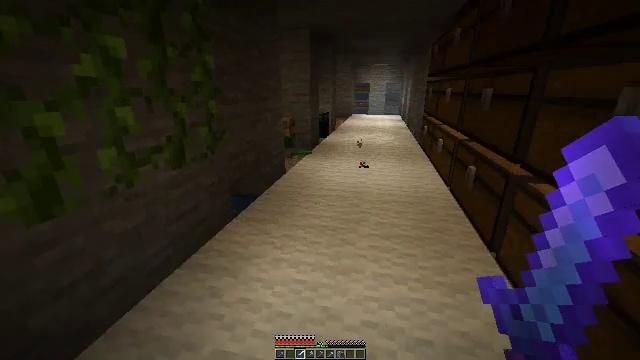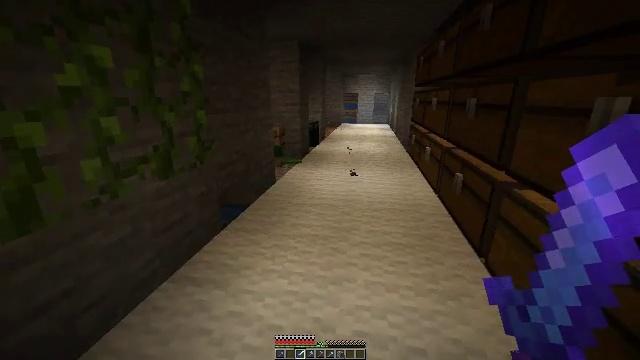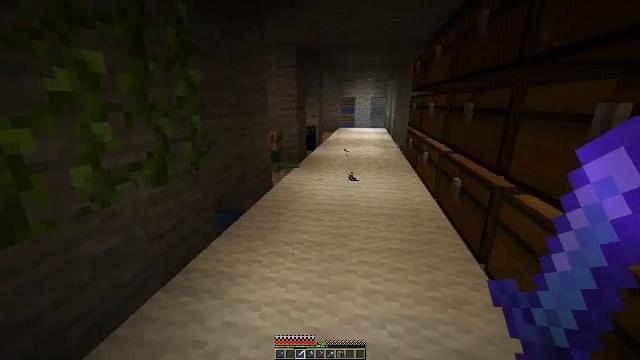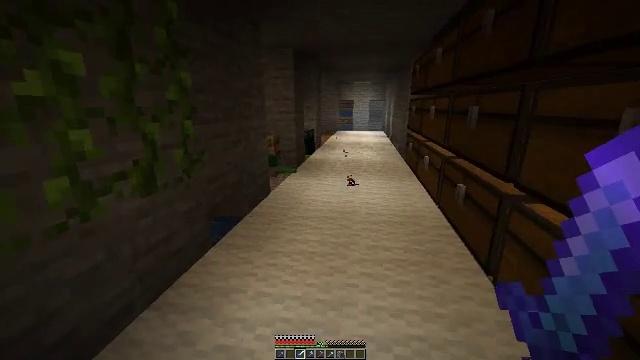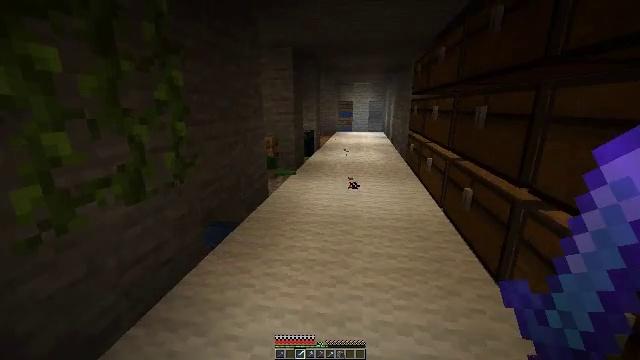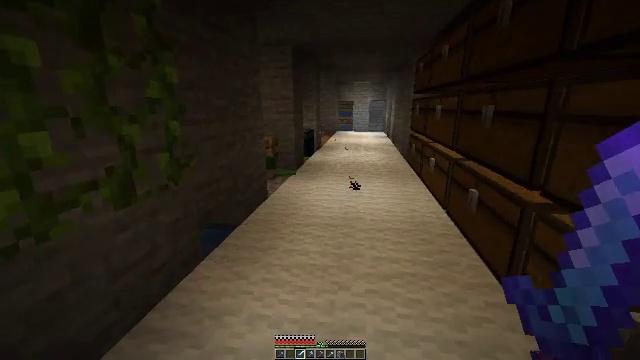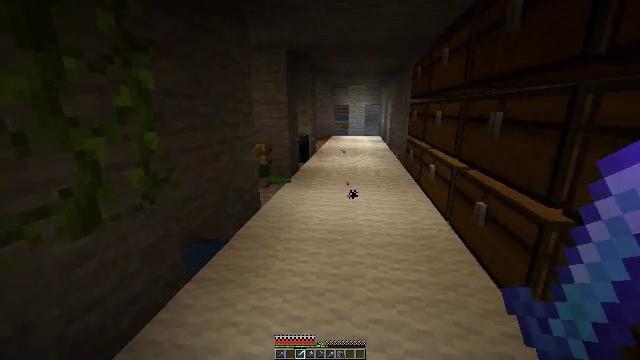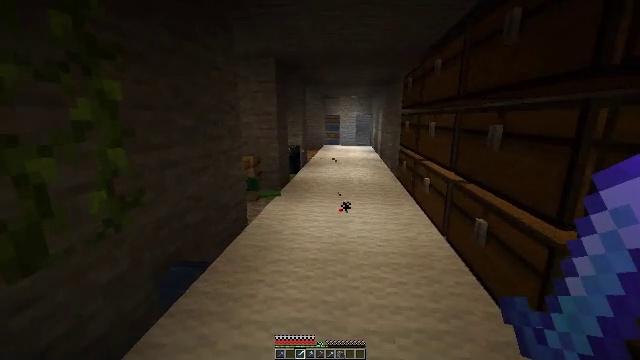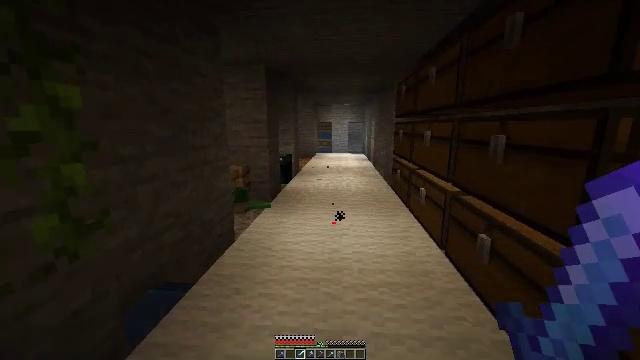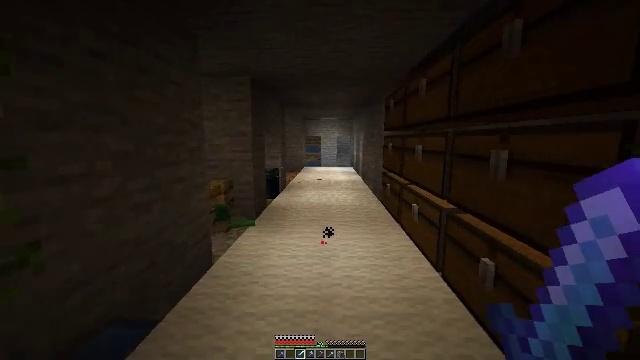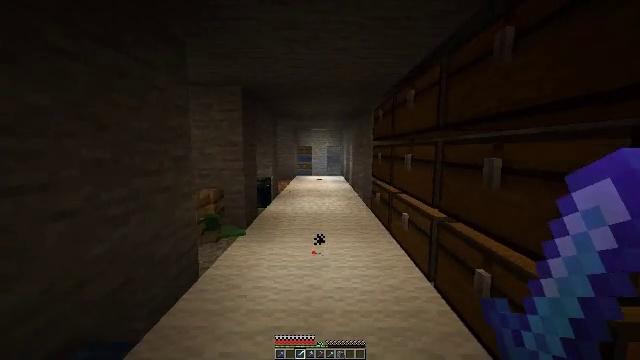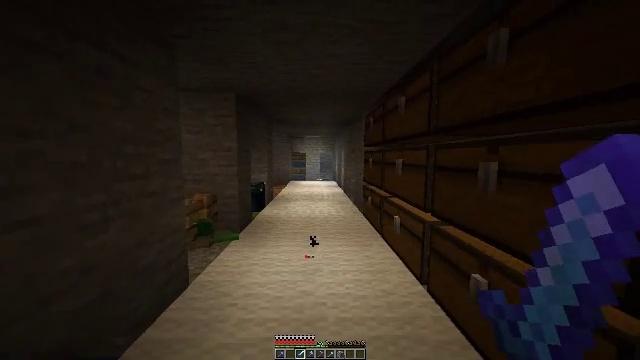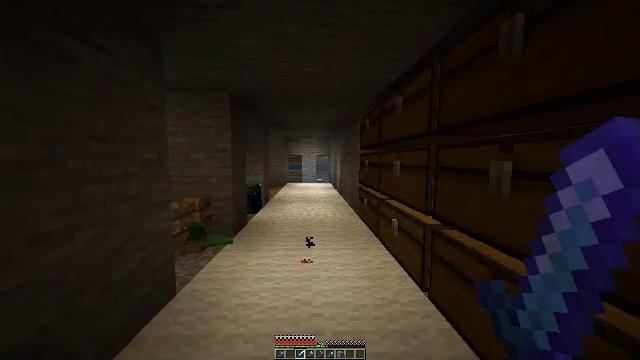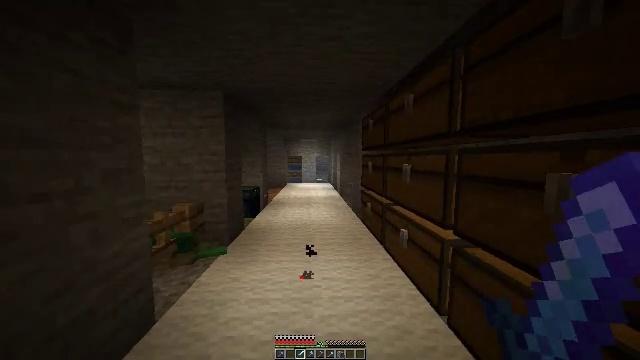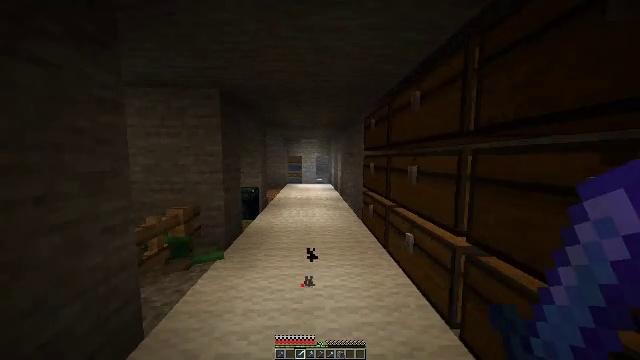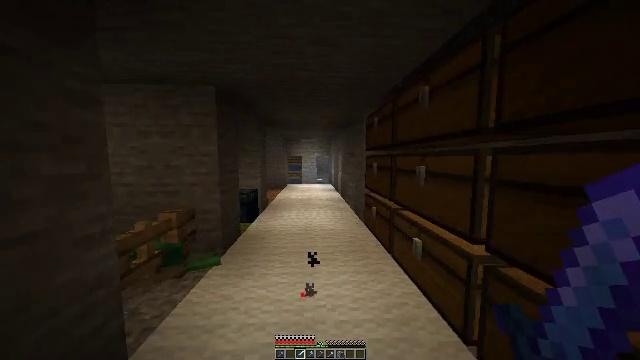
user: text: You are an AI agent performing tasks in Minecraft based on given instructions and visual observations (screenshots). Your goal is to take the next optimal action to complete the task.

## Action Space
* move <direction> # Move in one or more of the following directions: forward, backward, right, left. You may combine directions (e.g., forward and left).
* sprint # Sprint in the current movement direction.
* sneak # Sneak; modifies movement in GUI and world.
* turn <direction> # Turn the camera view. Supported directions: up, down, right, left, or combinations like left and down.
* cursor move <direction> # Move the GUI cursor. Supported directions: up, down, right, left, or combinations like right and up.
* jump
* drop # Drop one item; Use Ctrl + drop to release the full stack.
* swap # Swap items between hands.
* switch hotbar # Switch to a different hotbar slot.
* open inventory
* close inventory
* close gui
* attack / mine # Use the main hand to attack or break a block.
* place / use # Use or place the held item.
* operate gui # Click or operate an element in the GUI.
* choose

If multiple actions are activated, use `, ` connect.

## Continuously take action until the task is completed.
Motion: motion action
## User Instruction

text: Collect vines by mining them.
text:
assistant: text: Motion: turn right and up
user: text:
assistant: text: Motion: move forward
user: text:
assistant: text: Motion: move forward
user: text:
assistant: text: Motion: move forward
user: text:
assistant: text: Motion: move forward
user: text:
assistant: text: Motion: move forward, turn right
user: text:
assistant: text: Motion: move forward, turn right and up
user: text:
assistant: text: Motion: move forward, turn right and up
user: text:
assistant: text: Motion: move forward, sprint, turn right and up
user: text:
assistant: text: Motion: move forward, sprint, turn right and up
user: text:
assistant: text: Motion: move forward, sprint, turn right and up
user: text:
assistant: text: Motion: move forward, turn right
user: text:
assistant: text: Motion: move forward
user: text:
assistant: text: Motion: move forward
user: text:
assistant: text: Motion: move forward
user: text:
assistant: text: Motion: move forward
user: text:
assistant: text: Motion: move forward
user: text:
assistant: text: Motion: move forward
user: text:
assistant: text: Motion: move forward
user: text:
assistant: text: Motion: move forward
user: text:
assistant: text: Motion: move forward
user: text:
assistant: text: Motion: move forward
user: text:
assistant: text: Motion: move forward
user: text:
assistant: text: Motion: move forward
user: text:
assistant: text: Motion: move forward
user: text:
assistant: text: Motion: move forward
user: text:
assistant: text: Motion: move forward, turn left and down
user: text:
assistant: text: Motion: move forward, turn left and down
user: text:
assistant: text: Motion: move forward, turn left and down
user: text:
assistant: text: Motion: turn left